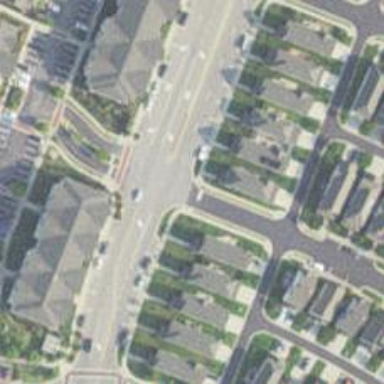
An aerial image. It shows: Unmarked road crossing.